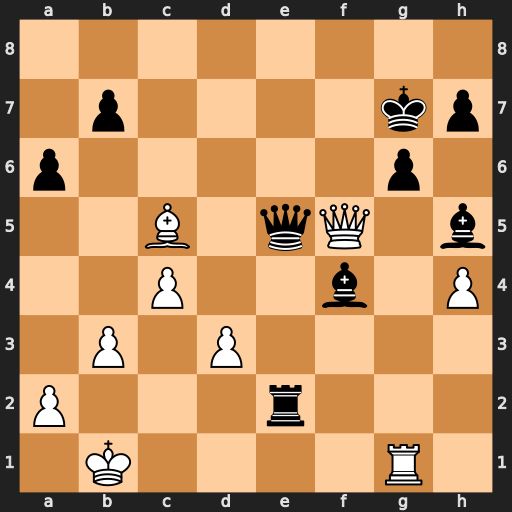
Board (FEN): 8/1p4kp/p5p1/2B1qQ1b/2P2b1P/1P1P4/P3r3/1K4R1
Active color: w
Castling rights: -
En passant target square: -
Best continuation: Qf8#